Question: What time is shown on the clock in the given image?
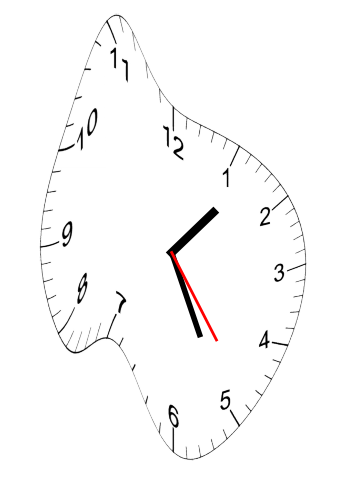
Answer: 01:25:24